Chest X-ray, PA view. Patient: 29 years old, sex M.
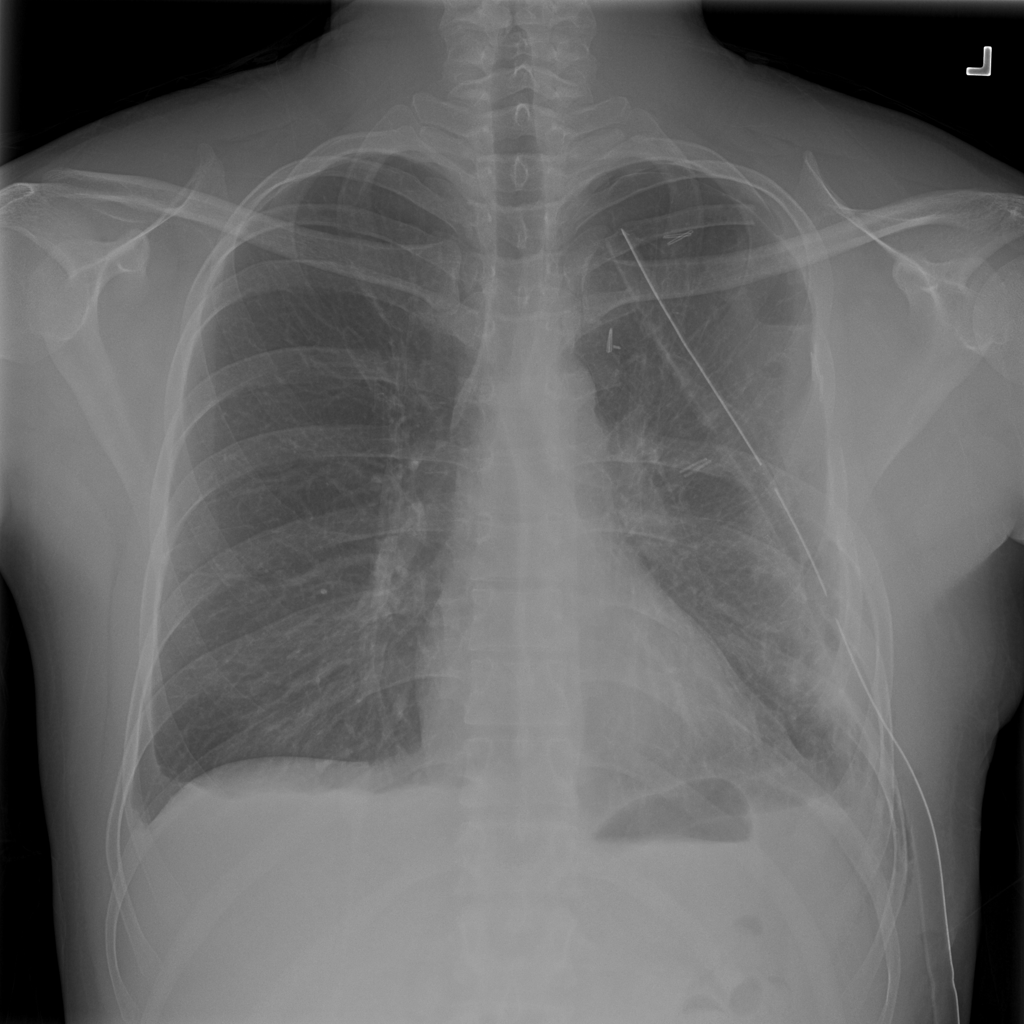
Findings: Effusion, Pleural_Thickening, Pneumothorax